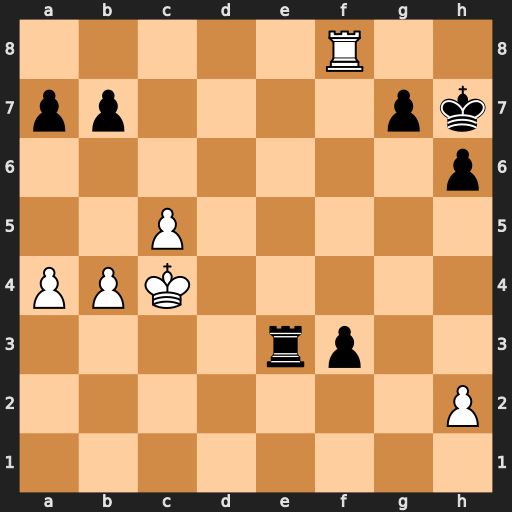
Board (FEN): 5R2/pp4pk/7p/2P5/PPK5/4rp2/7P/8
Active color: w
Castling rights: -
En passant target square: -
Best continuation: b5 g5 c6 bxc6 bxc6 Re4+ Kd3 Re7 Rxf3 Re6 Rf7+ Kg6 Rc7